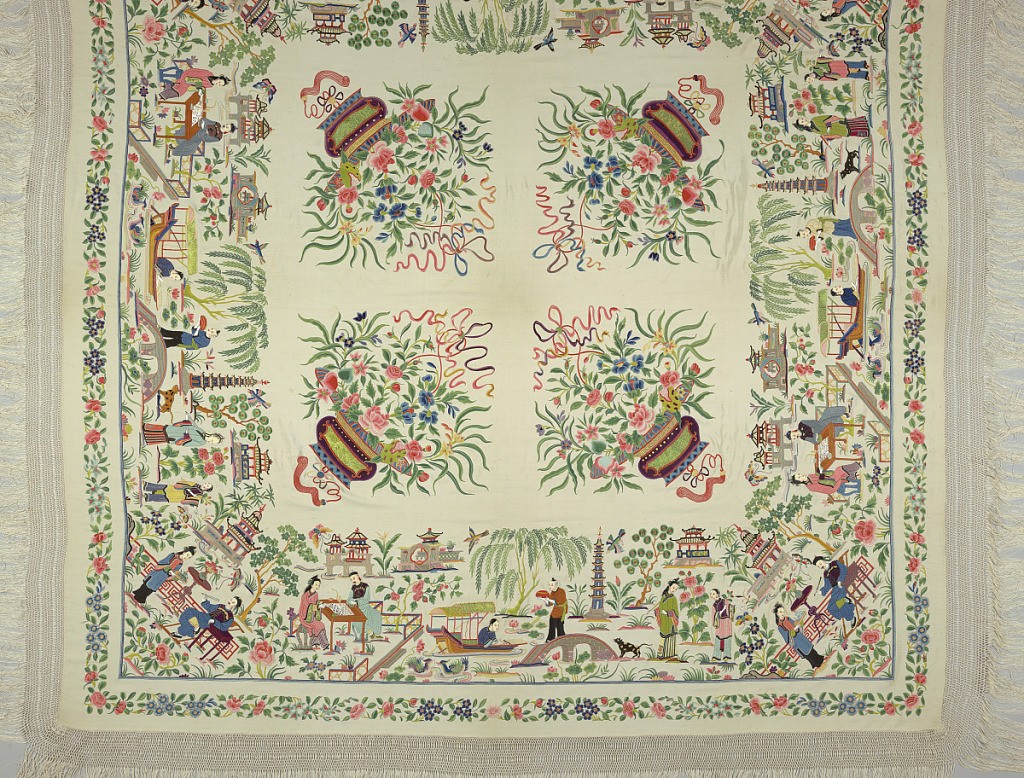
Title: Shawl
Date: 19th century
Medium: silk, painted ivory (faces) Technique: satin stitch embroidery and appliqué on crèpe; macrame
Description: Fine cream crèpe square embroidered with a deep border of Chinese figures and groups in garden scenes. Square central field filled with four large vases of flowers. Satin stitch embroidery on both sides. Deep fringe with macrame beading.